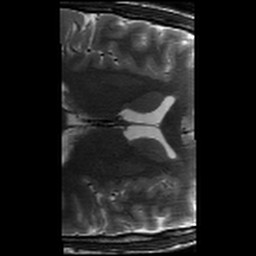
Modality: T2w
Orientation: axial
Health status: healthy
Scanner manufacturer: siemens
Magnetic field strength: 3 T
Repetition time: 8.02 s
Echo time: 0.08 s